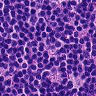
Metastatic tissue present: no